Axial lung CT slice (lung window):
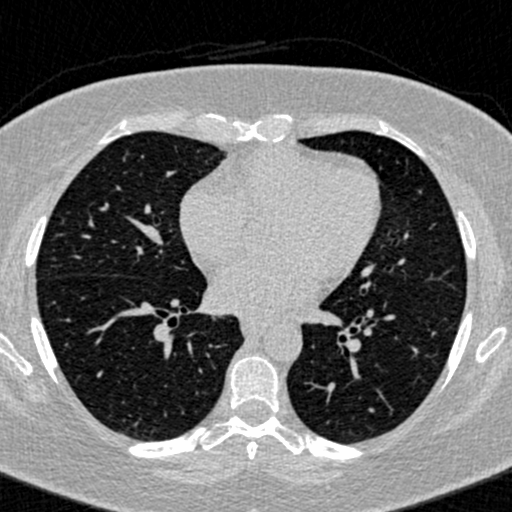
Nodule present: no